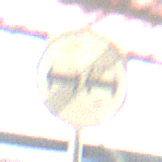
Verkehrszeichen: EndeUeberholverbot
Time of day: MorningAfternoon
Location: Roofed (Special)
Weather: NotSpecified
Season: NotSpecified
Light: Artificial